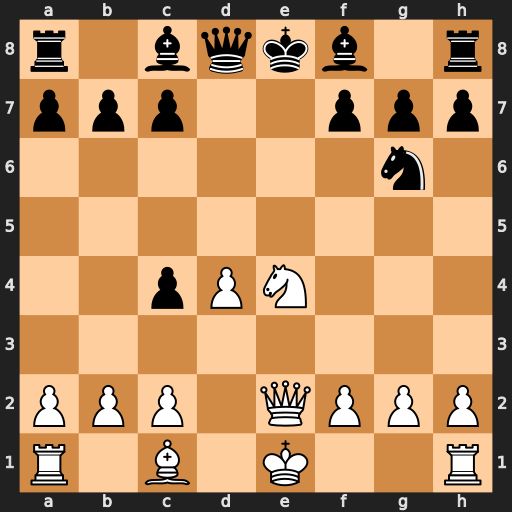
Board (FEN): r1bqkb1r/ppp2ppp/6n1/8/2pPN3/8/PPP1QPPP/R1B1K2R
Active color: w
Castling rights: KQkq
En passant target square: -
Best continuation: Nf6#